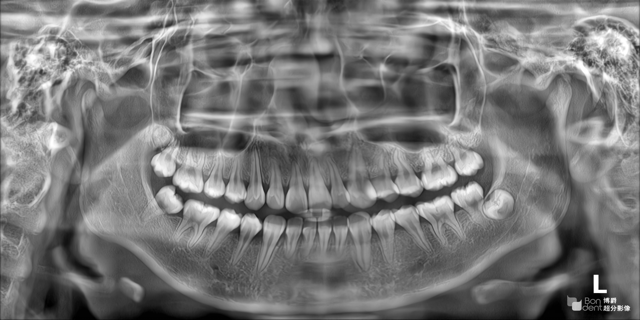
adult